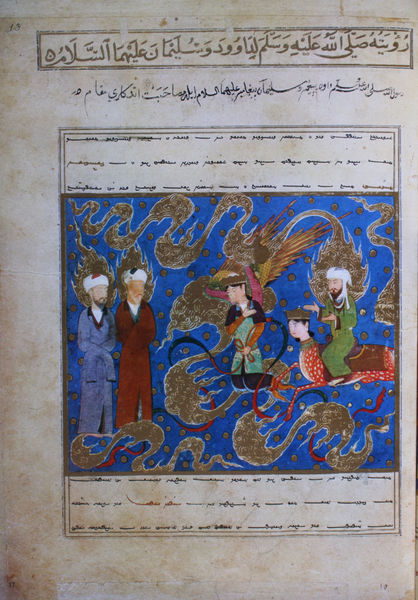
Titel: Miradschname(Buch der Himmelfahrt). Mohammed vor den Propheten David und Salomon
Künstler: Herat (Chorasan)
Standort: Paris
Institution: Bibliothèque Nationale.
Schlagwörter: blau, feuer, flügel, gruppe, vogel, wasser, weiß, wolken, frauen, grün, menschen, blume, blumen, frau, licht, männer, nacht, orange, schmuck, schwarz, zeichen, blüte, blüten, rot, tier, ornament, teppich, bart, bärte, diener, geschichte, mensch, rahmen, wind, rauch, gold, mantel, paar, blatt, krone, fliegen, kreis, pferd, reiter, reiten, ritt, sattel, zaumzeug, zügel, schrift, wellen, papier, könig, drei männer, ornamente, schriftzeichen, punkte, vier, buch, orientalisch, rechteck, flammen, sterne, seite, illustration, text, kreise, tupfen, asiatisch, mythologie, buchseite, pergament, arabisch, türkisch, reh, mittelalter, märchen, fabelwesen, begegnung, greif, schlangen, männder, turban, chimäre, quadrat, islam, persien, arabesken, drache, turbane, sultan, geister, zauberer, abschnitte, hebräisch, papyrus, buchmalerei, zauber, islamisch, kaftan, koran, allah, schlangenlinie, arabische schrift, illumination, beschwörung, schlangenlinien, fliegender teppich, manner, quallen, beschwören, braum´n, buckmalerei, dschin, kader, luftgeister, fol. 13